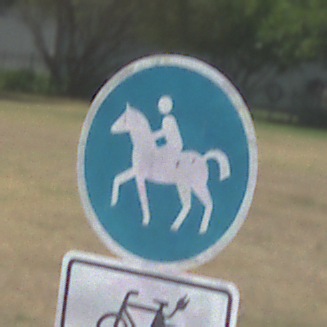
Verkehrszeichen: Reitweg
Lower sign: EinspurigeFahrzeugeFrei4
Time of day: Midday
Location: Outdoor (Nature)
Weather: Clear
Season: NotSpecified
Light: Natural